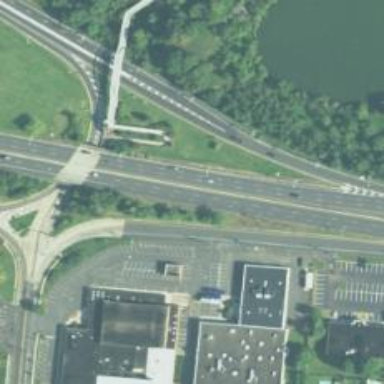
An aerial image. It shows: Trunk link highway.